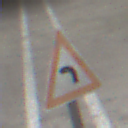
Verkehrszeichen: KurveLinks
Umgebung: Roofed, Urban
Tageszeit: Midday
Wetter: Overcast
Licht: Artificial
Jahreszeit: NotSpecified
Kontrast: MediumContrast